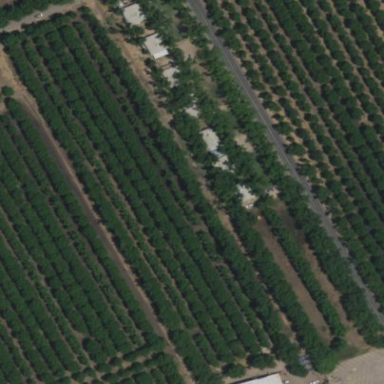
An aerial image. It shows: Orchard.